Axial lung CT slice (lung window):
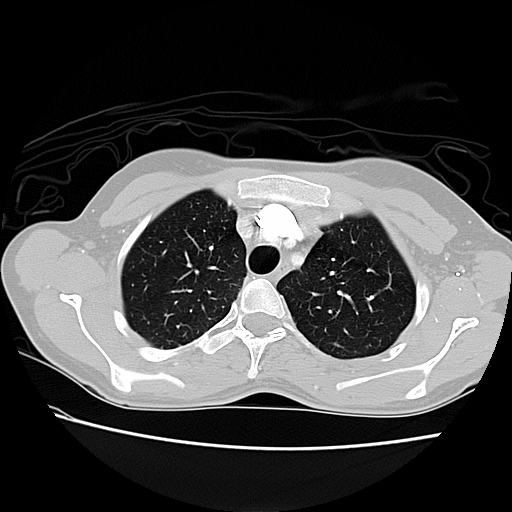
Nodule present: no